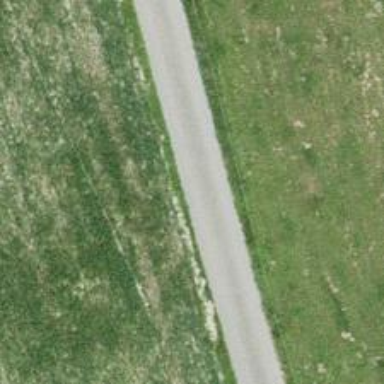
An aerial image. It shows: Paved track with grade 1 surface.